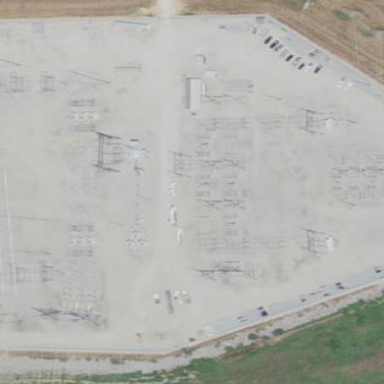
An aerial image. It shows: Power substation.